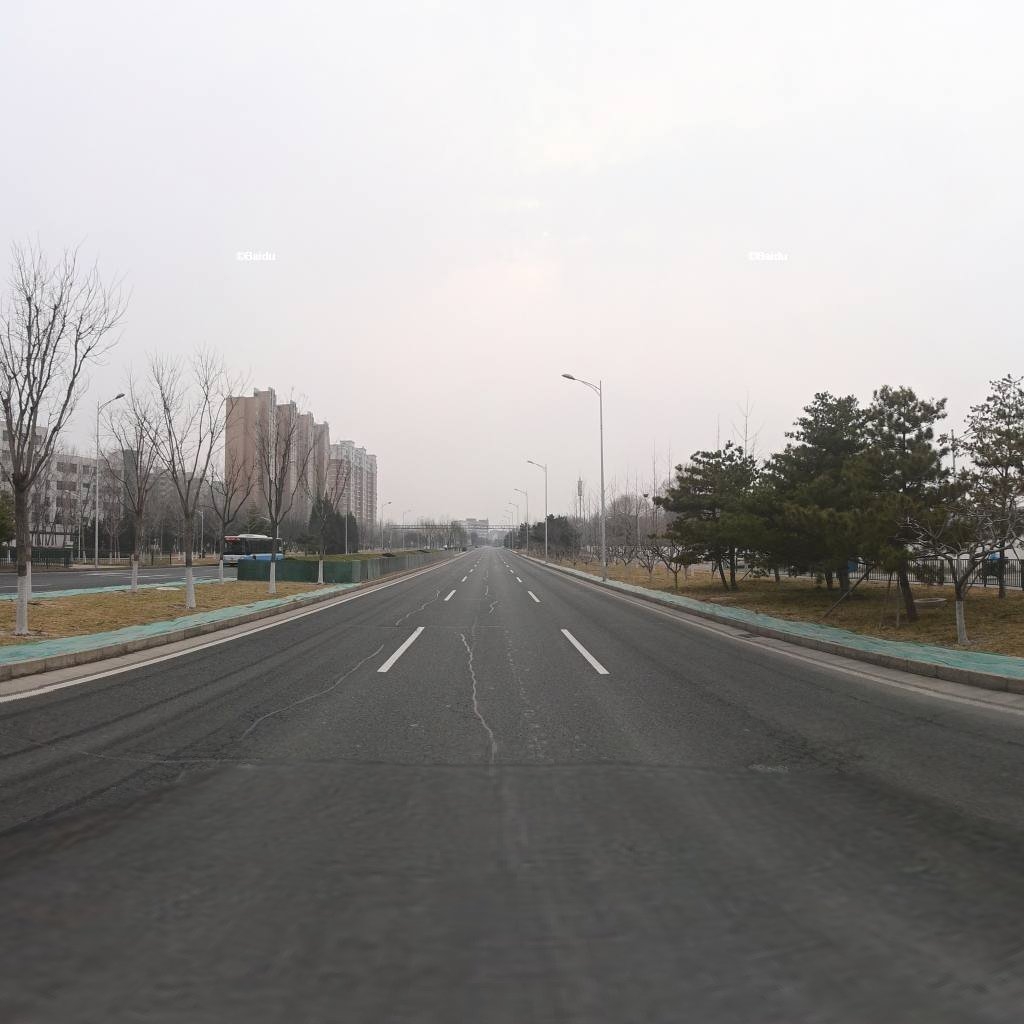
Region: Haidian
Road damage annotations: longitudinal patch, longitudinal patch, longitudinal patch, longitudinal patch, transverse patch